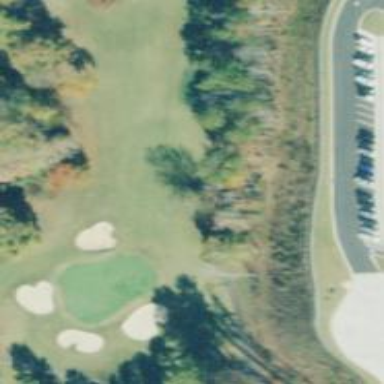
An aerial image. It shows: Golf cartpath that is also road path.